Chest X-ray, AP view. Patient: 54 years old, sex M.
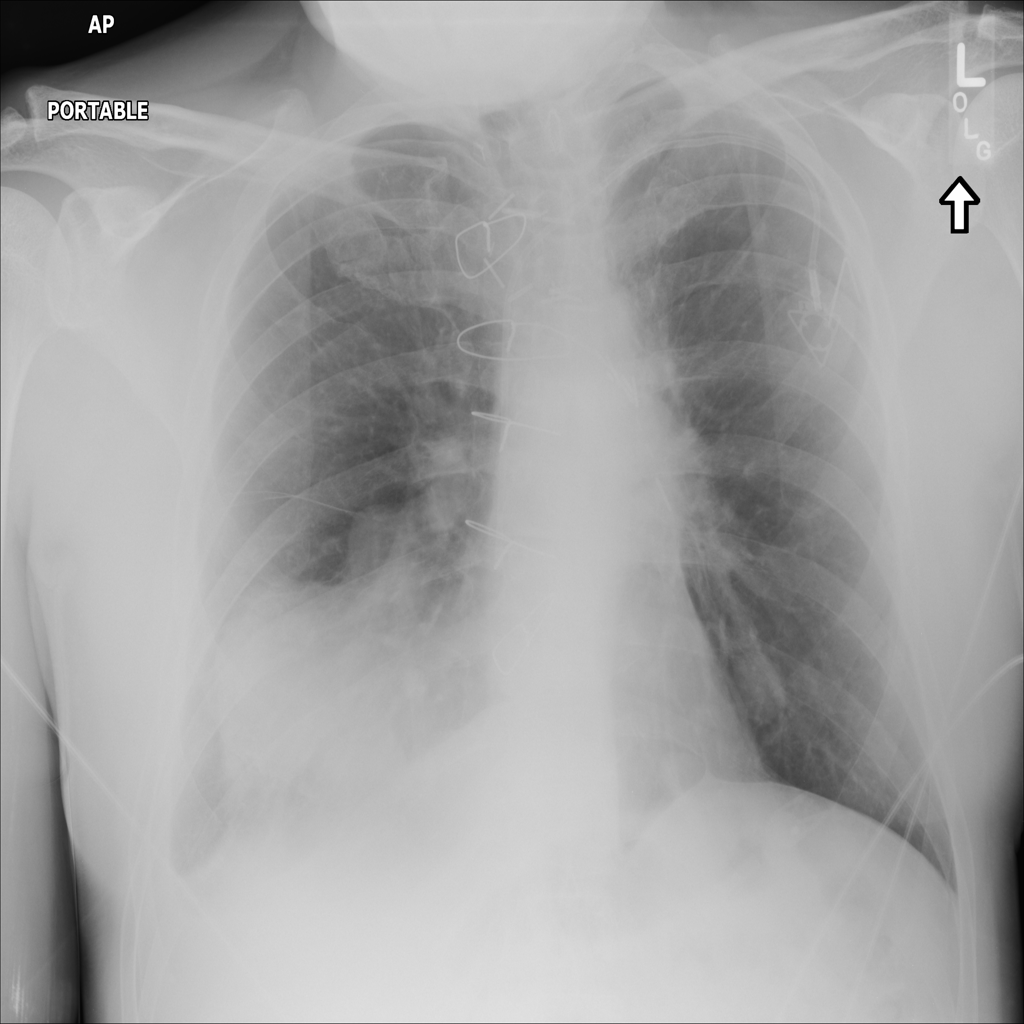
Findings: No Finding